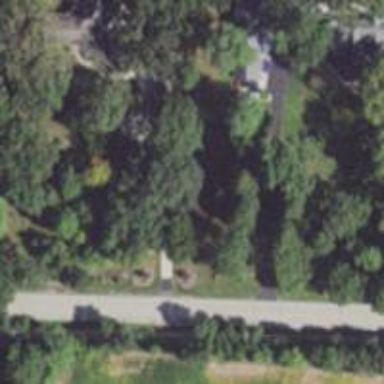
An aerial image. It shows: Driveway.